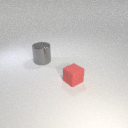
small red rubber cube to the right of large gray metal cylinder